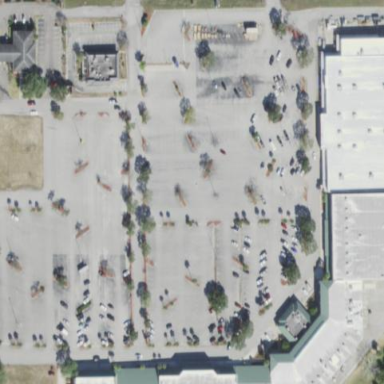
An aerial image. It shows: Retail area.